Question: I am creating a Grid (spreadsheet) like layout for iPad app using UITableView. I got the grid part working but since I am dynamically adding UILabels to the cells the reusable portion is not working fine. Here is the code:
'''
- (UITableViewCell *)tableView:(UITableView *)tableView cellForRowAtIndexPath:(NSIndexPath *)indexPath
{
UITableViewCell *cell = [tableView dequeueReusableCellWithIdentifier:@"FundCell"];
Fund *fund = [funds objectAtIndex:[indexPath row]];
float labelWidth = 1024 / ([columnNames count] -1 );
for(NSString *columnName in columnNames)
{
UILabel *label = [[UILabel alloc] initWithFrame:CGRectMake(x, 0, labelWidth, 44)];
label.backgroundColor = [UIColor clearColor];
label.text = [fund valueForKey:columnName];
x += label.bounds.size.width;
[cell addSubview:label];
}
x = 0;
return cell;
}
'''
Result:

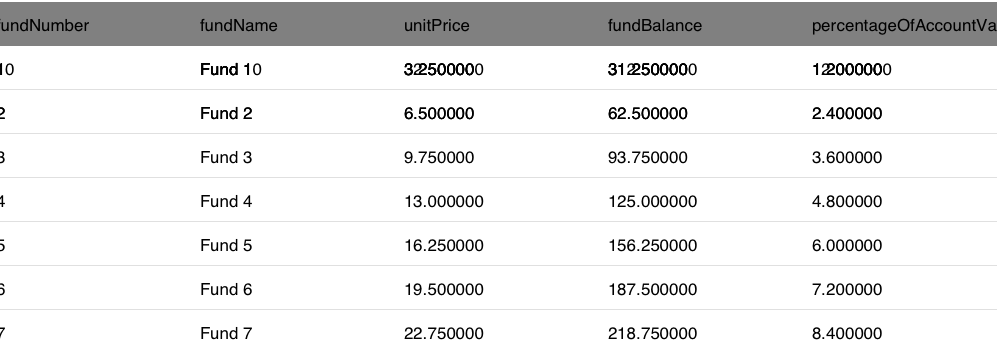
Answer: You're adding new labels in every reuse. You should only add the labels once, store references to them (usually as properties of a custom cell subclass) and just set the text value thereafter.
You may find it easier to define a custom cell in a xib and position your labels there, creating outlets. You can register this for reuse with the table, it will create or dequeue a cell as needed.